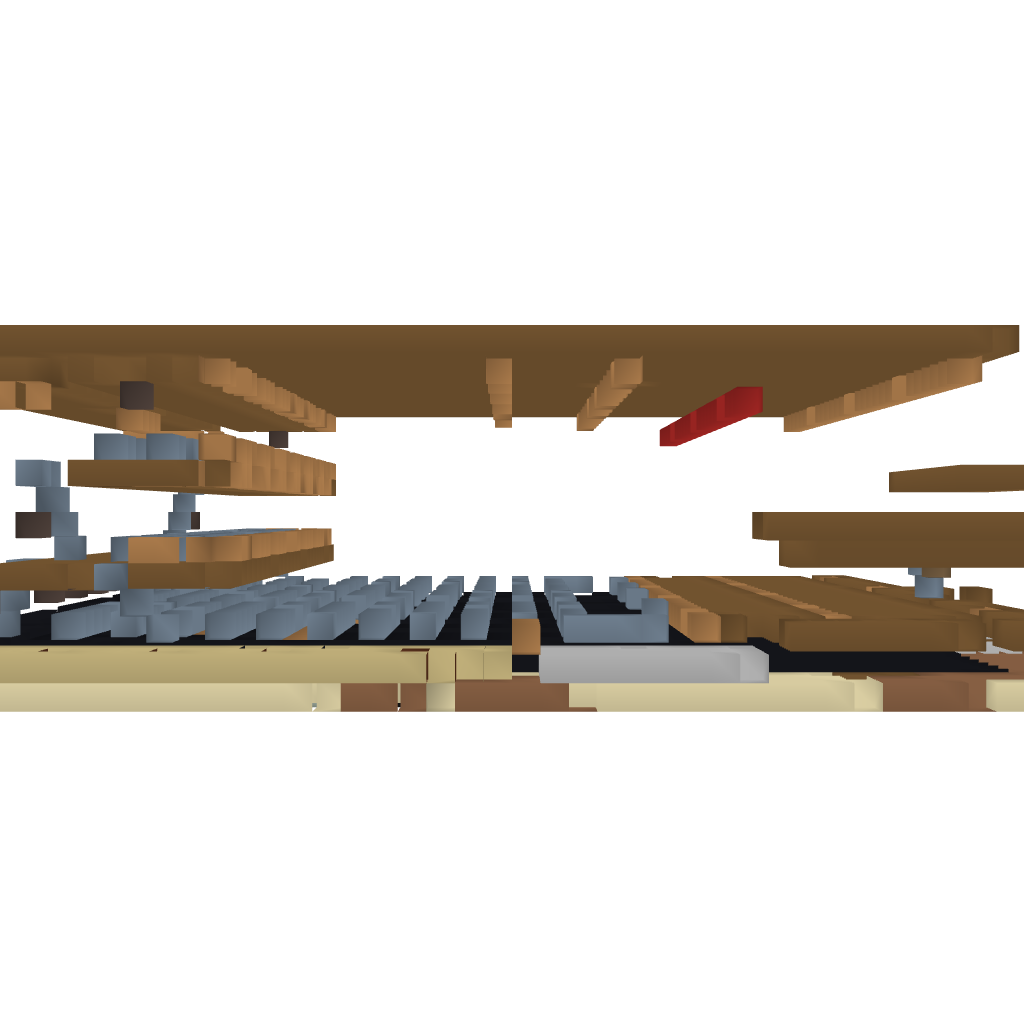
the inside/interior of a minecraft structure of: Big theatre